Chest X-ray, PA view. Patient: 31 years old, sex M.
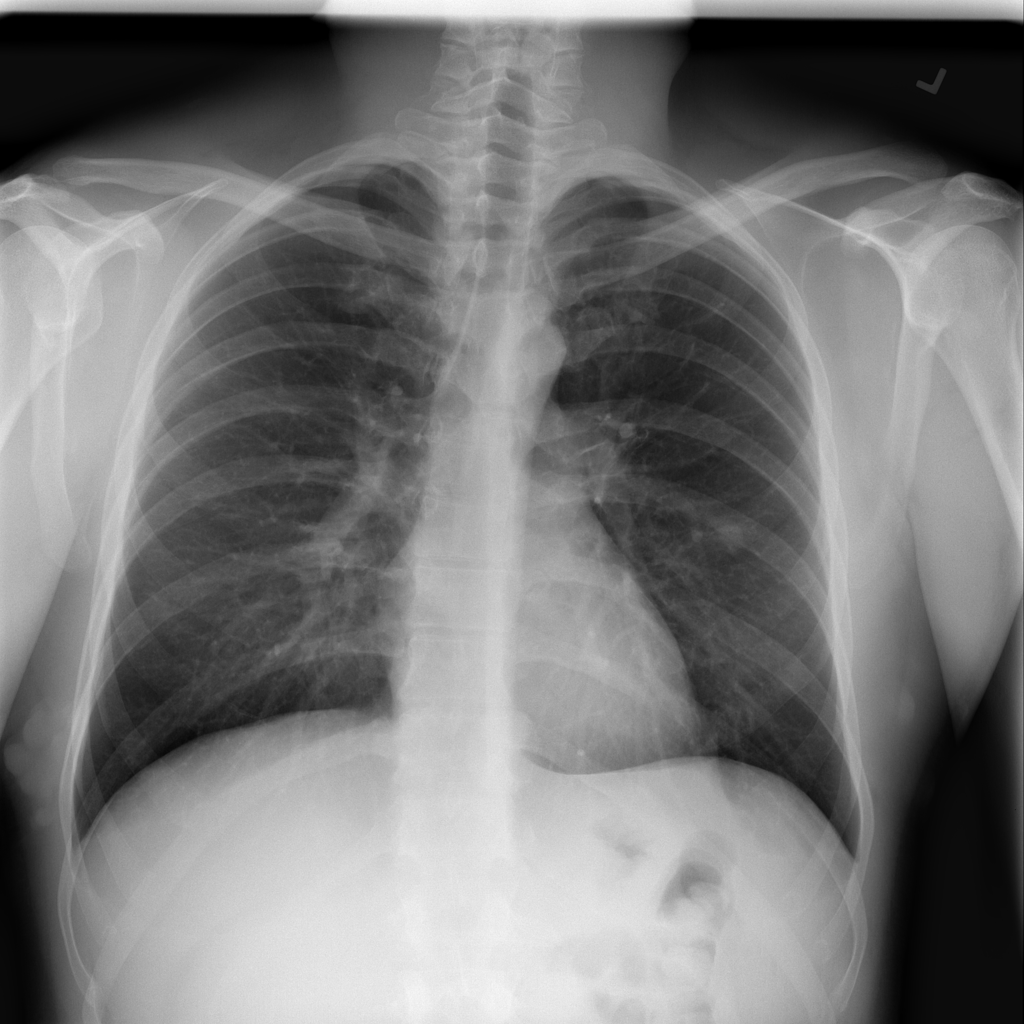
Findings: Infiltration